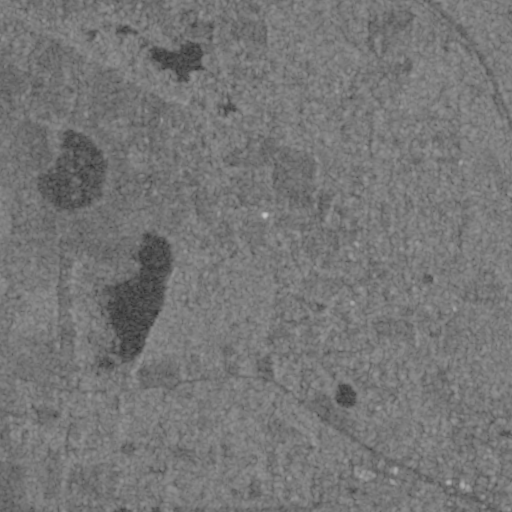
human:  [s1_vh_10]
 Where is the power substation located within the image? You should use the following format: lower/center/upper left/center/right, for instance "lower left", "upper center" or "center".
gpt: The power substation is located in the upper right of the image.
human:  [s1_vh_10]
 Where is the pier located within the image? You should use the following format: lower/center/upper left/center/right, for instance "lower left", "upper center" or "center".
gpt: The pier is located in the lower right of the image.
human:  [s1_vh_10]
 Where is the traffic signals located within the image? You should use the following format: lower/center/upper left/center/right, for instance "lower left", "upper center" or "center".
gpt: The traffic signals is located in the lower right of the image.
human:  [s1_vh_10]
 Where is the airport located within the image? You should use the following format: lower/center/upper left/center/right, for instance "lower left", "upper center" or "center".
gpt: There is no airport in the image.

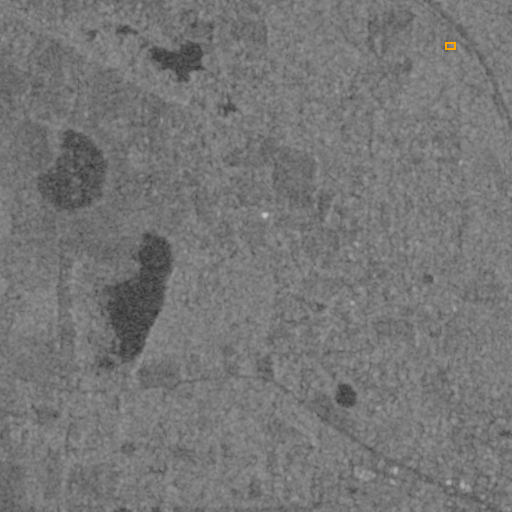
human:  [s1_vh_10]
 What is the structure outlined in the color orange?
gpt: The structure outlined in orange is a power substation.
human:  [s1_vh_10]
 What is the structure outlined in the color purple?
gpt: There is no purple outline.